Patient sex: F
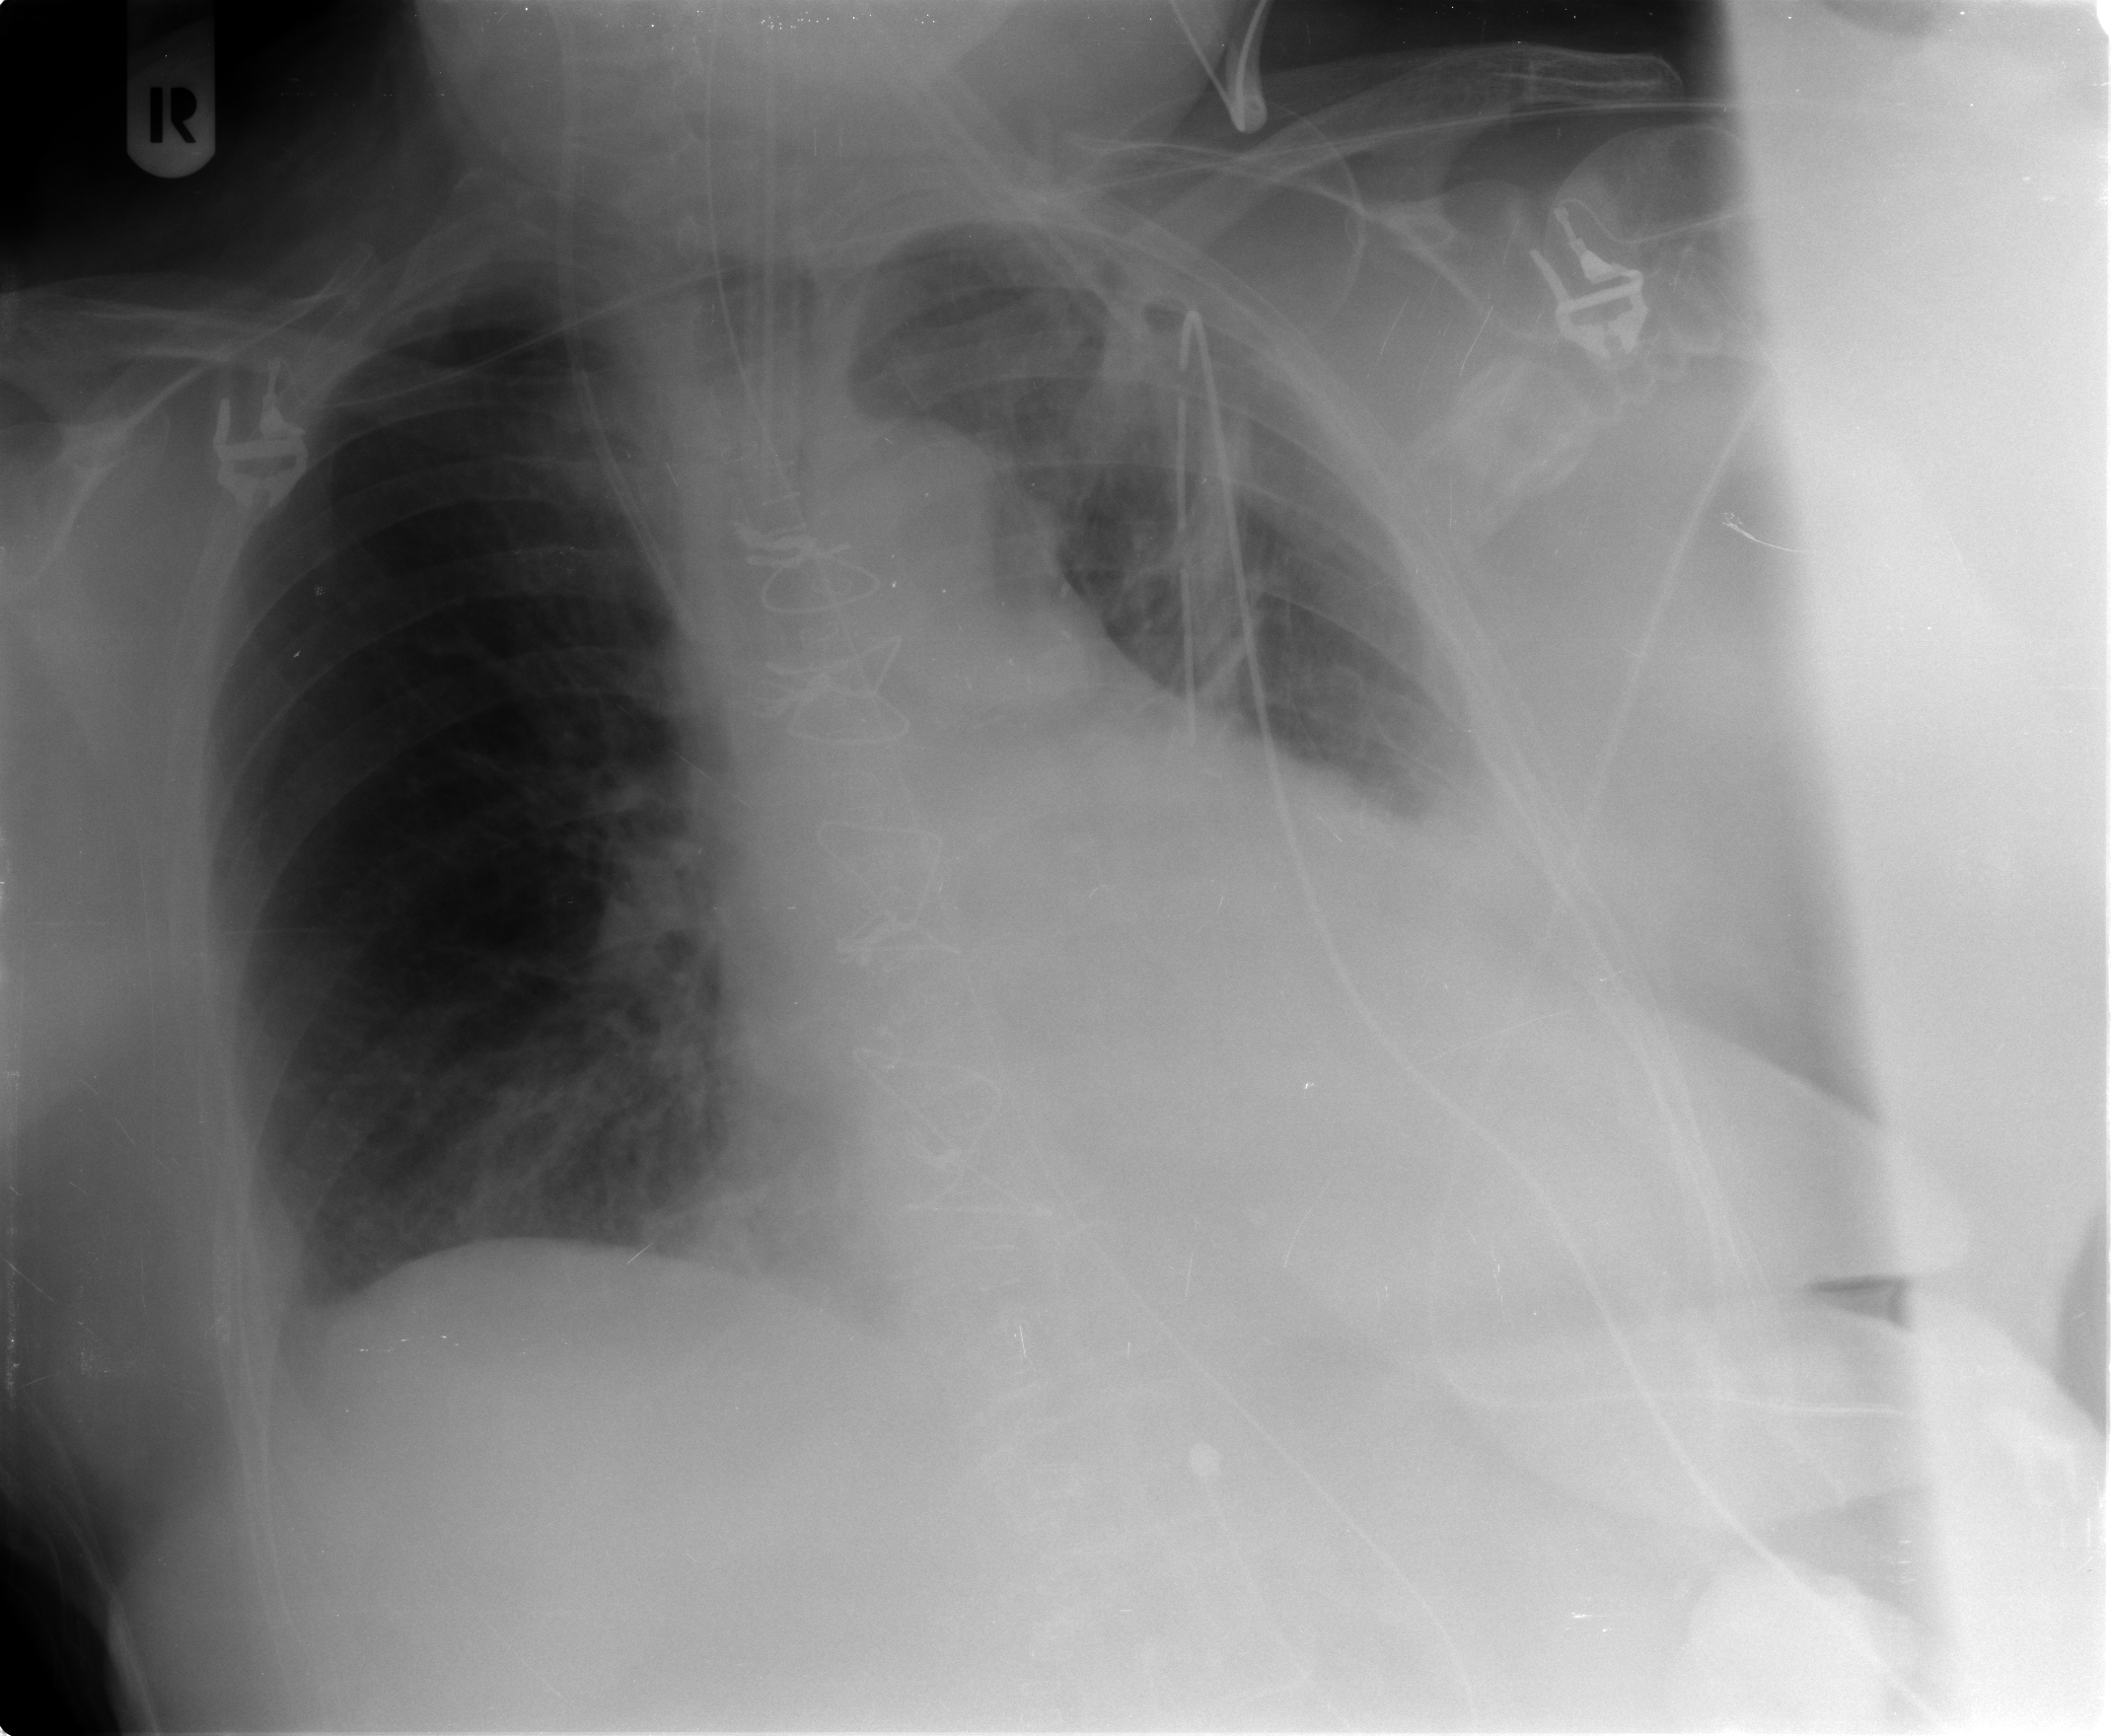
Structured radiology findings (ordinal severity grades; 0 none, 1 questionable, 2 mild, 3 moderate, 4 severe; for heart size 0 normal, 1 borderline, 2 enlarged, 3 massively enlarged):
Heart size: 1
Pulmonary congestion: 0
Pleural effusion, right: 1
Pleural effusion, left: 2
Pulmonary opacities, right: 1
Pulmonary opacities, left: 1
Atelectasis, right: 2
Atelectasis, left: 3